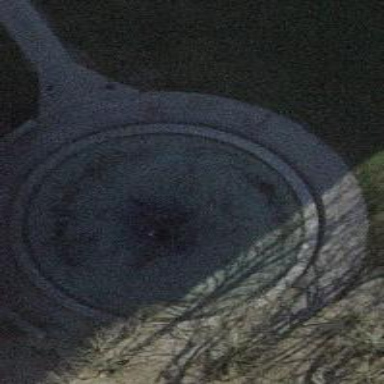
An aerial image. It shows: Fountain set against retaining wall.